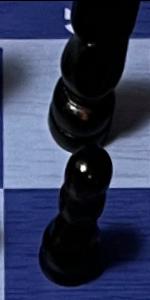
Label: Pawn_Black